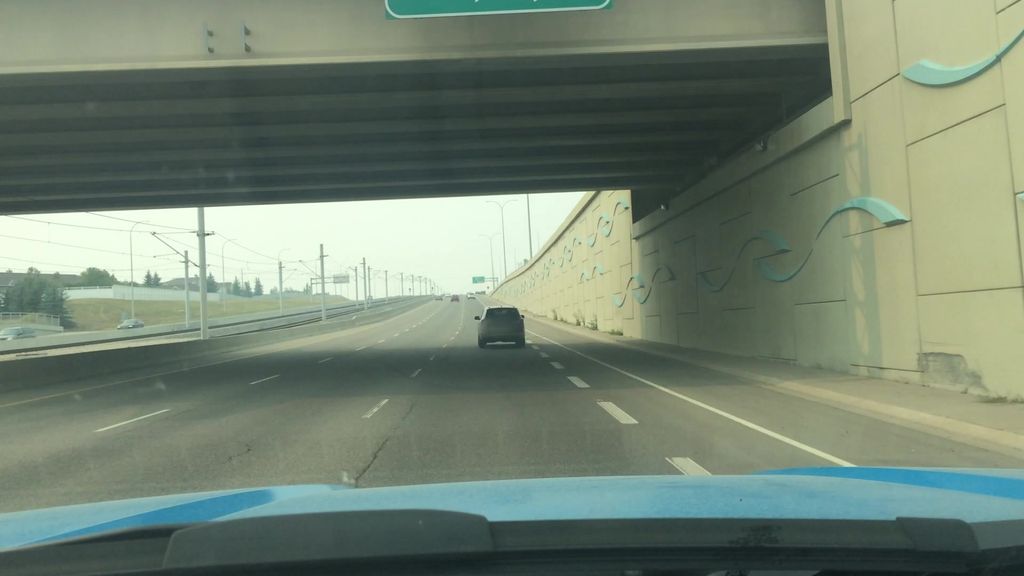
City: calgary